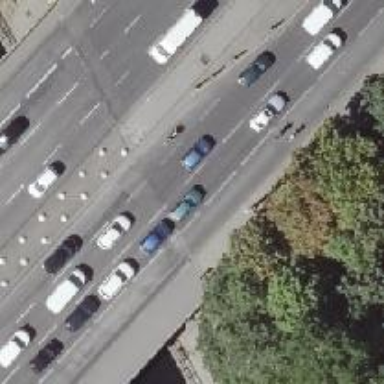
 and asphalt sidewalk on the right side. There is parking available in the bus lane."